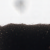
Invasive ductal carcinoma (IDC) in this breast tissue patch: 0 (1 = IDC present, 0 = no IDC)